Question: I define my class, my fields pog_02integer and pog_03smallint are integer that can have null value (int?)
'''
public class v_cCfgDeclaraciones {
public string pog_idcotizacion {get;set;}
public string pog_01varchar {get;set;}
public int? pog_02integer {get;set;}
public int? pog_03smallint {get;set;}
public DateTime? pog_04date {get;set;}
}
'''
How I can return "integer" and not System.DBNull?
I try this, but I can't find a way to return "integer" I just returned System.DBNull
if I remove "?" in the name of the field as a whole recognizes but can't assign a null value. I would like to help me resolve this problem, where I can define the field with "?" and I recognize the integer data type and not System.DBNull
'''
foreach (System.Data.DataRow dr in dt.Rows){
object o = Activator.CreateInstance(iSingleType);
foreach (System.Reflection.PropertyInfo Registro in proRegistro){
if ((Registro.PropertyType.Namespace != "System.Collections.Generic") && (AtributoLectura(Registro.GetCustomAttributes(true)))){
TipoDato = Registro.PropertyType.Name;
if (TipoDato == "Nullable'1") {
string v = dr[Registro.Name.ToUpper()].GetType().FullName;
int i = v.IndexOf('.');
int l = v.Length - i;
TipoDato = v.Substring(i, l);
}
switch (TipoDato){
case "Char":
case "String":
break;
case "int": case "integer"
'''

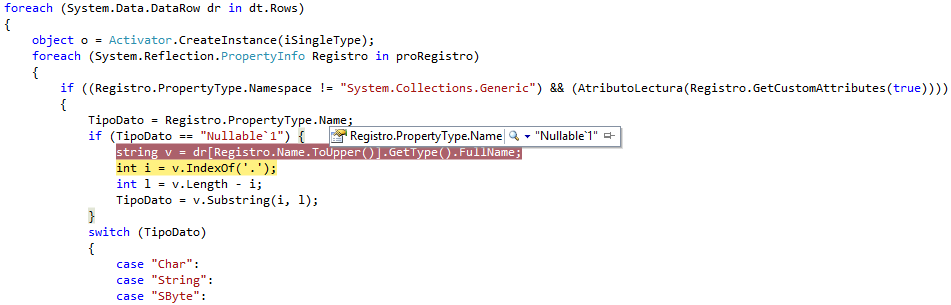
Answer: There is a helper method to get a nullable type's underlying value type: 'Nullable.GetUnderlyingType'. It will return null if the given type is not a closed over nullable type. I would do something like this:
'''
Type type = Nullable.GetUnderlyingType(Registro.PropertyType) ?? Registro.PropertyType;
string typeName = type.Name;
'''